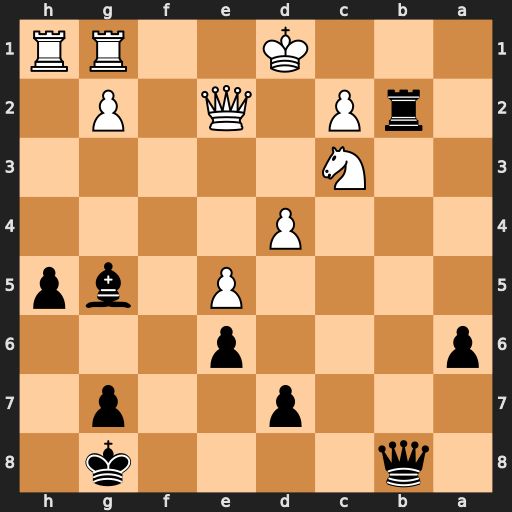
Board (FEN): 1q4k1/3p2p1/p3p3/4P1bp/3P4/2N5/1rP1Q1P1/3K2RR
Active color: b
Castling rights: -
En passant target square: -
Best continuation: Rb1+ Nxb1 Qxb1#